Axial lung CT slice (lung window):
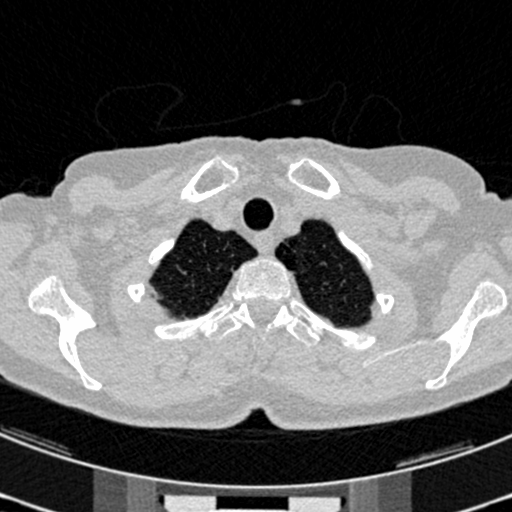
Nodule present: no